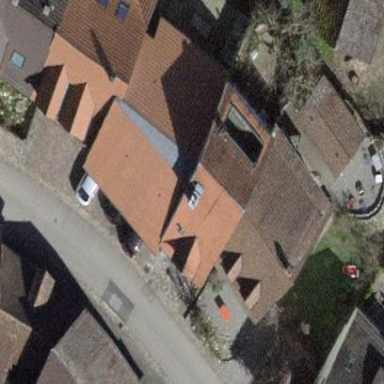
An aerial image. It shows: Terrace building.